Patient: sex M, age 43
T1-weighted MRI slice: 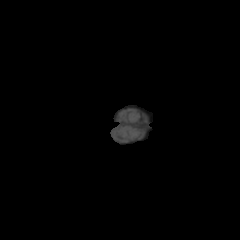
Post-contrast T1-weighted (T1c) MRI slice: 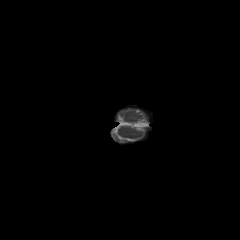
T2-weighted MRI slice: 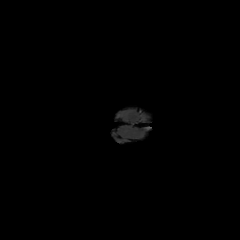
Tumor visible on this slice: no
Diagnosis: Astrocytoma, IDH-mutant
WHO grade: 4